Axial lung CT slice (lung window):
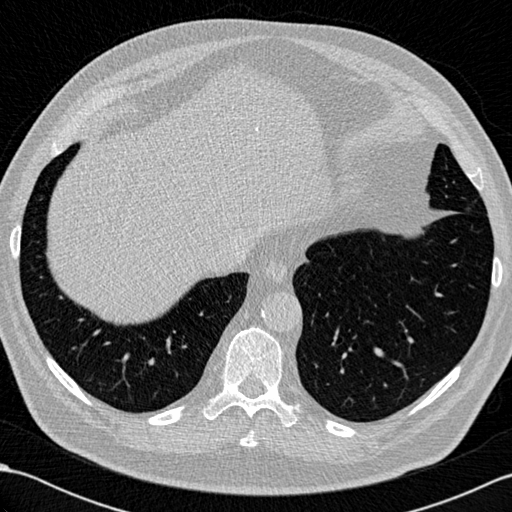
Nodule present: no